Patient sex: M
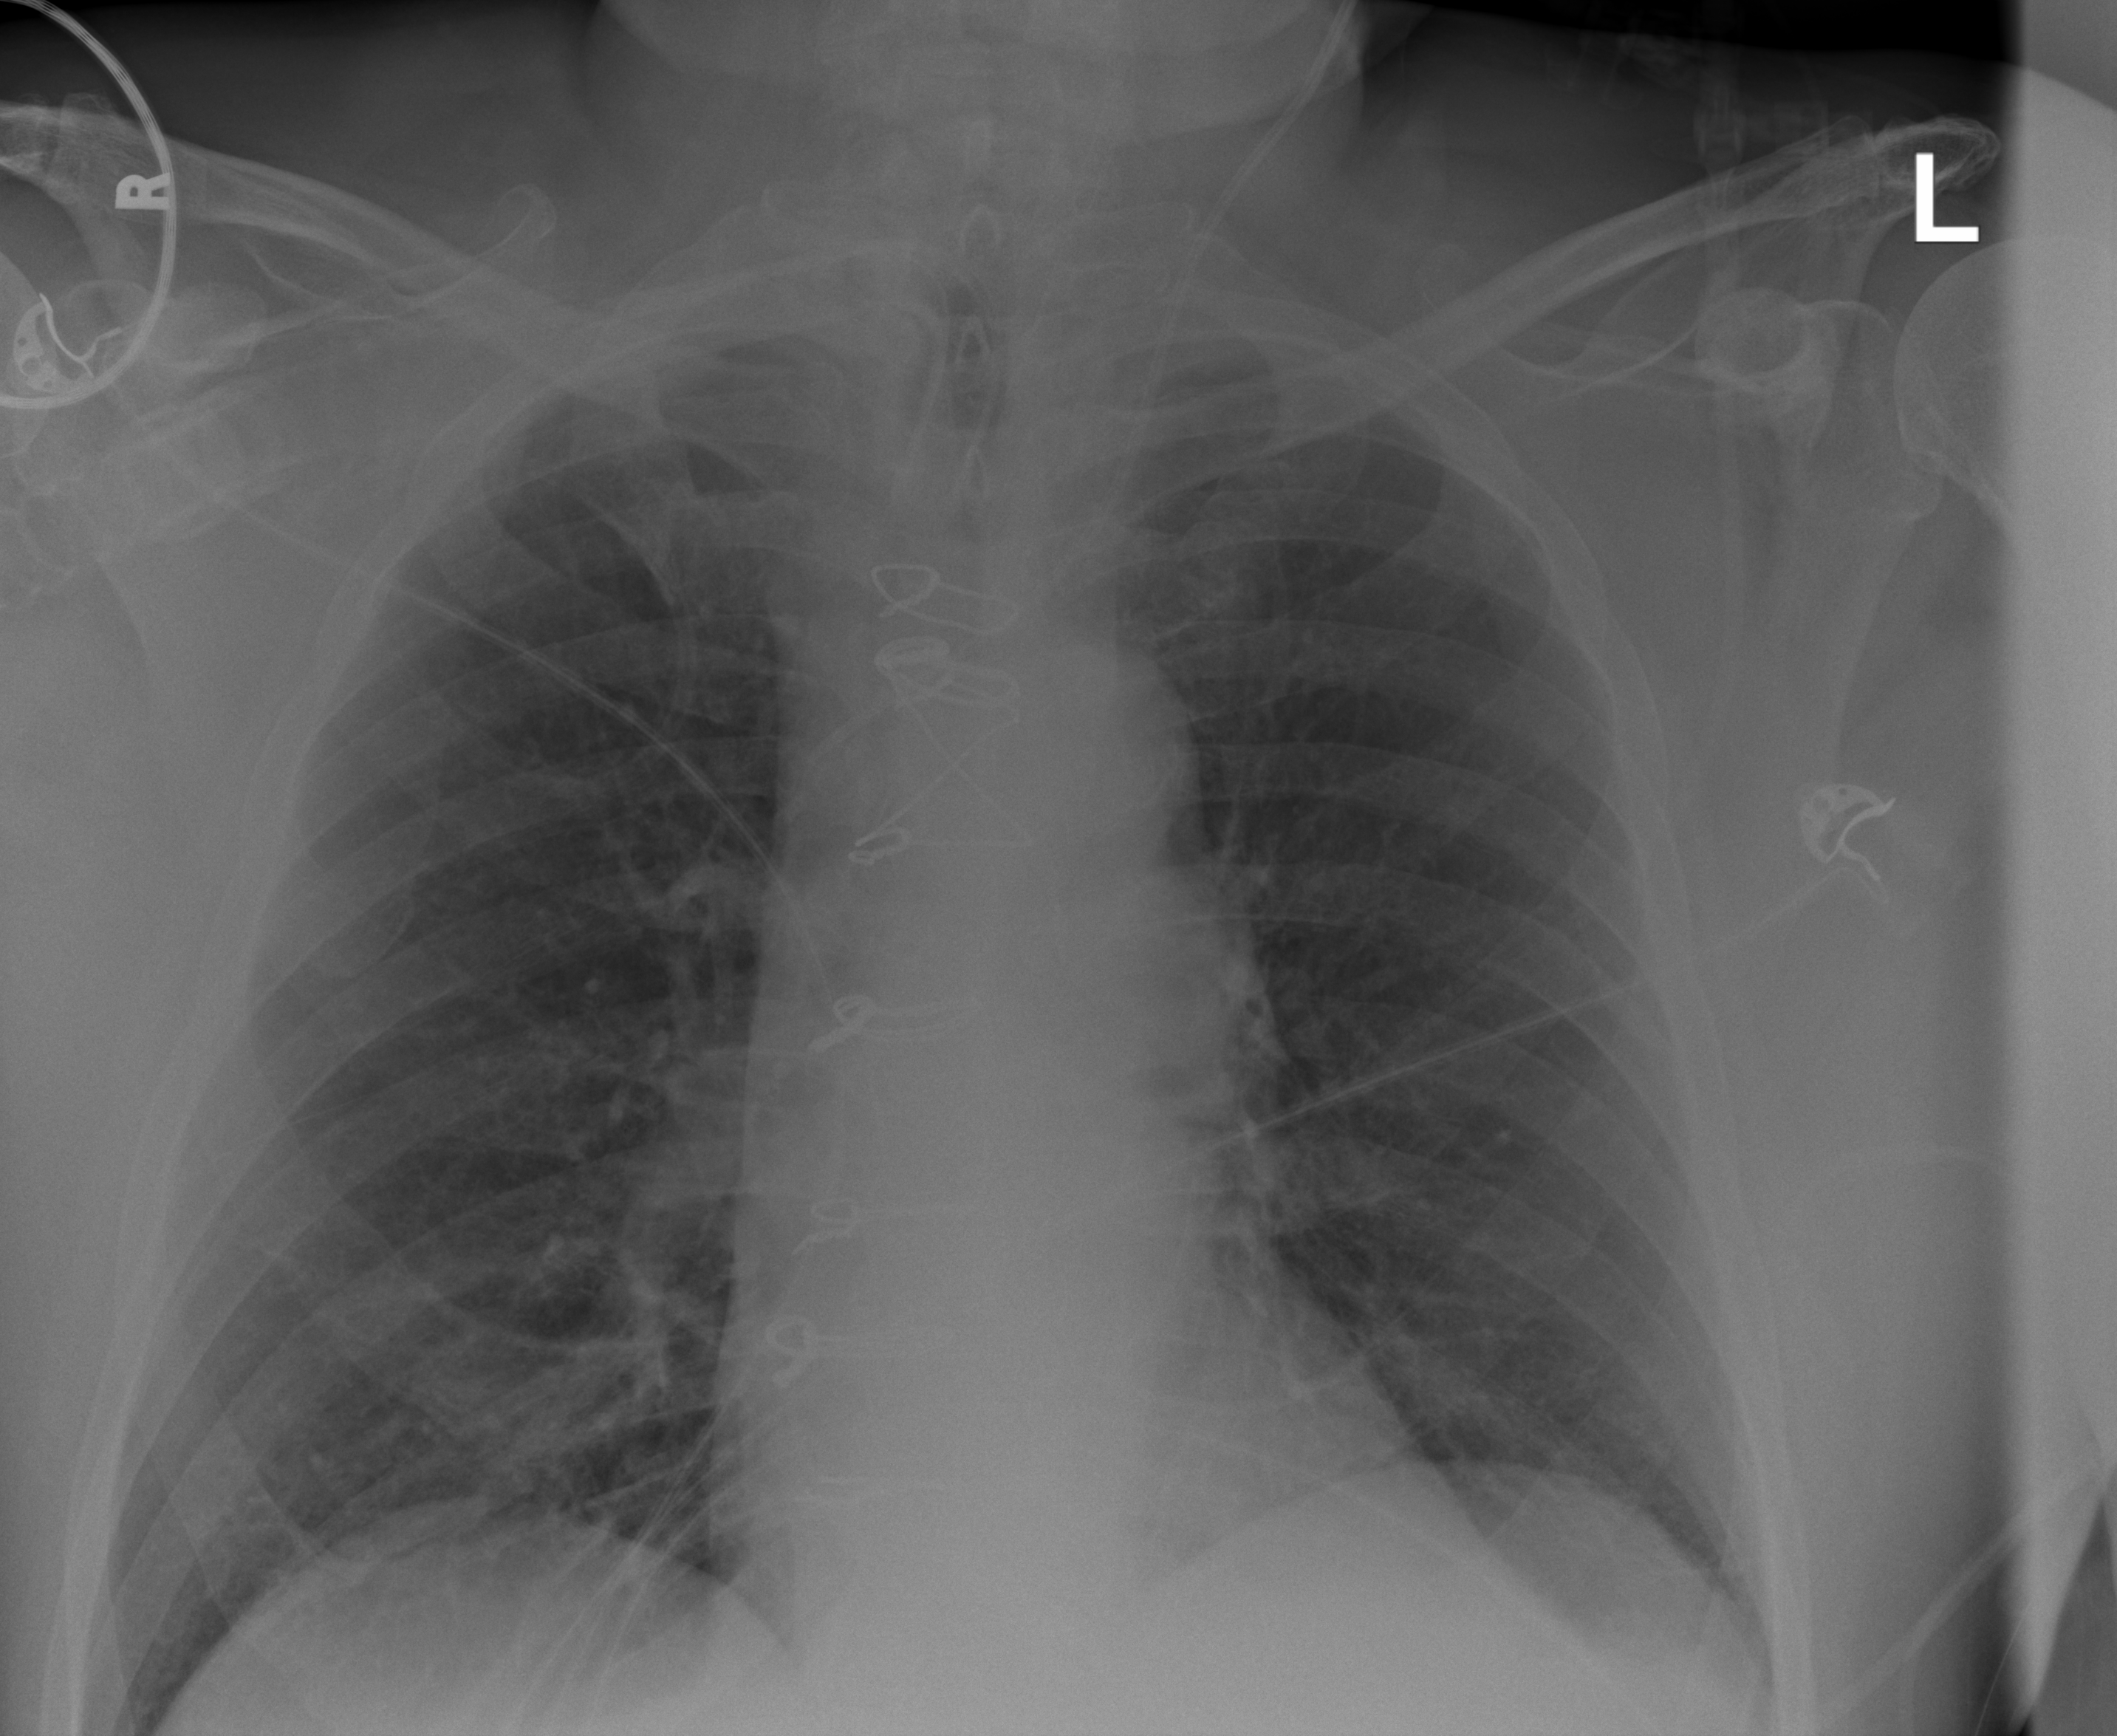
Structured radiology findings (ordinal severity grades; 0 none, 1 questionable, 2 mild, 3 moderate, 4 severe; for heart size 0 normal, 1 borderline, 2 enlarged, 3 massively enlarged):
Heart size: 0
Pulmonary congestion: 0
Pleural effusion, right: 0
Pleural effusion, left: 0
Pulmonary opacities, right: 2
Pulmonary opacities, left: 0
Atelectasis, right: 2
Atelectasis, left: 2